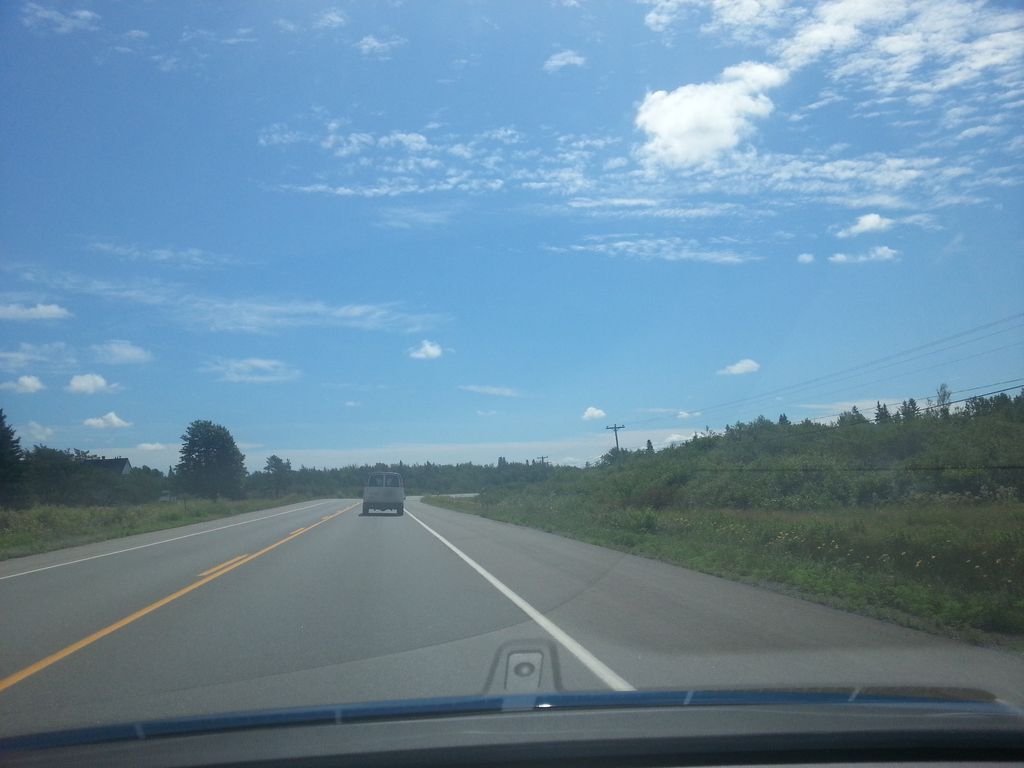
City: charlottetown